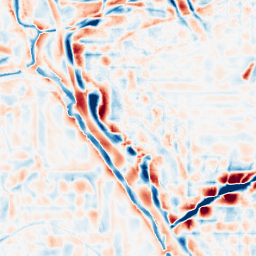
Category: wavelet
Decomposition family: wavelet_biorthogonal
Decomposition parameters: wavelet: bior2.4
level: 4
Upsampling method: cubic_mitchell
Upsampling parameters: scale: 2
Upsampling scale: 2